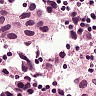
Metastatic tissue present: yes